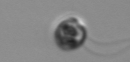
Label: flagellate